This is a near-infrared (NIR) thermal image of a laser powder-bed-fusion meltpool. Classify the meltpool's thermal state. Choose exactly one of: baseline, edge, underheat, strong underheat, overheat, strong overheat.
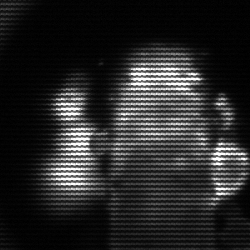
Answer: strong underheat